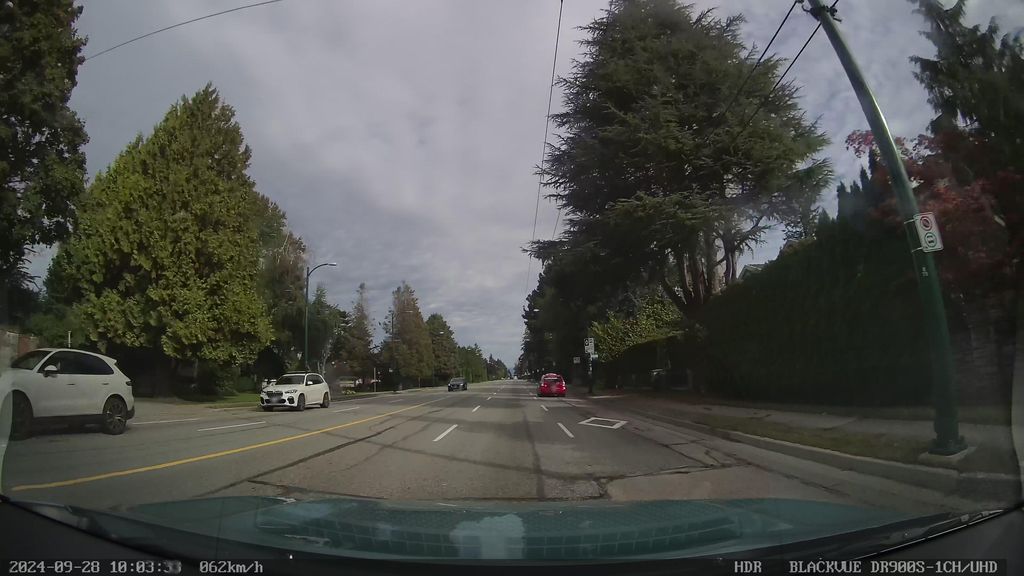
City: vancouver